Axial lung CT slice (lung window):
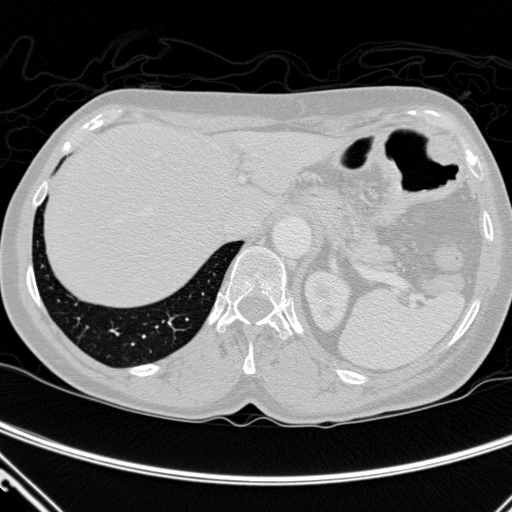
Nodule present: no